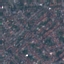
Label: Residential